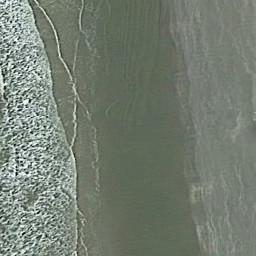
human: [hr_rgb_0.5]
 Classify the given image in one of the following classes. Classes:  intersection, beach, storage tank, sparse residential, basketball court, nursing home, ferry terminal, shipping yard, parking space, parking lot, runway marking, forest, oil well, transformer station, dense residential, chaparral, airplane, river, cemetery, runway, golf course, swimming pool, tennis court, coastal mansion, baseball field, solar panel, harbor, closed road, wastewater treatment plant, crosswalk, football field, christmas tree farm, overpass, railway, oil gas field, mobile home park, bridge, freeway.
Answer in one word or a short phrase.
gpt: beach